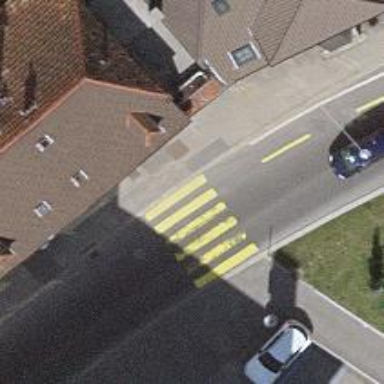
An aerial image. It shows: Uncontrolled zebra crossing on the road.